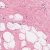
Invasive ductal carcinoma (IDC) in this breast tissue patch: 0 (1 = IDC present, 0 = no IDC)